Question: In my app I have set the storyboard to allow only horizontal and inverted horizontal rotations. I have a single view controller scene with a single UIView subclass in it. Everything worked fine, until I deleted the scene in the IB editor and tried to remake it. I changed no code at all, but now, whenever I run my app in the iOS Simulator, I see this:

Whereas previously I'd see a horizontal iPad screen with the status bar at the top and my grid filling the screen.
'self.frame.size.width' gives me 1024 and 'self.frame.size.height' returns 748 in 'awakeFromNib', so my view thinks it has the right size and orientation.
Thinking I'd made a mistake, I deleted the storyboard entirely and made a brand new one, again with a single view controller scene containing a single instance of my UIView subclass. The same thing happens: a weird sideways iPad.
So, what have I done wrong?
EDIT: A Bit more testing reveals that the view itself is also rotated. In other words, the top left origin (0, 0) is actually in the bottom left of that picture above.
Thanks!
Tim
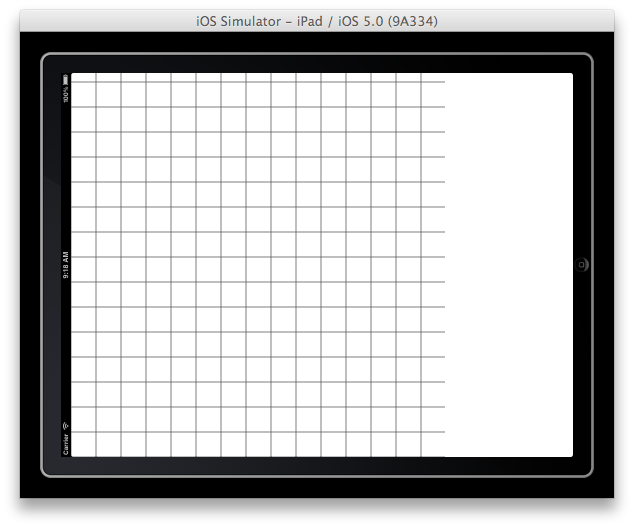
Answer: Try setting the screen autorotation to:
'''
- (BOOL)shouldAutorotateToInterfaceOrientation:
(UIInterfaceOrientation)interfaceOrientation
{
return (interfaceOrientation == UIInterfaceOrientationPortrait) ||
(interfaceOrientation == UIInterfaceOrientationPortraitUpsideDown);
}
'''
You can delete this later if needed. A similar instance as your happened to me. I changed no code, then Storyboard decided to change the orientation of my app. Simply limiting the interface in the code fixed it in storyboard. As I said, once fixed, you can delete the code if you don't need it.
Good luck!